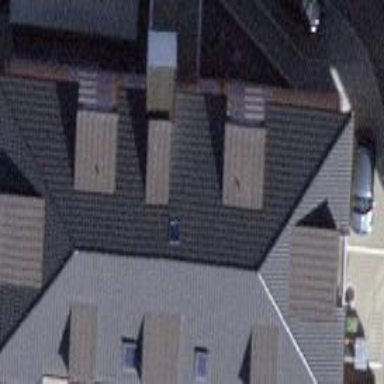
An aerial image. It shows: Building with tile roof.